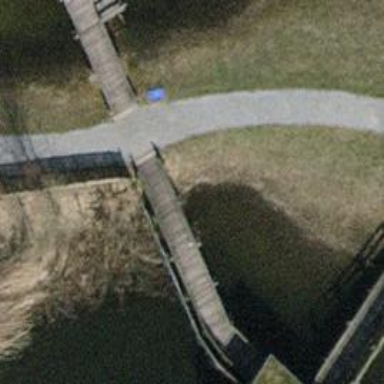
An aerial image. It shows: Path.